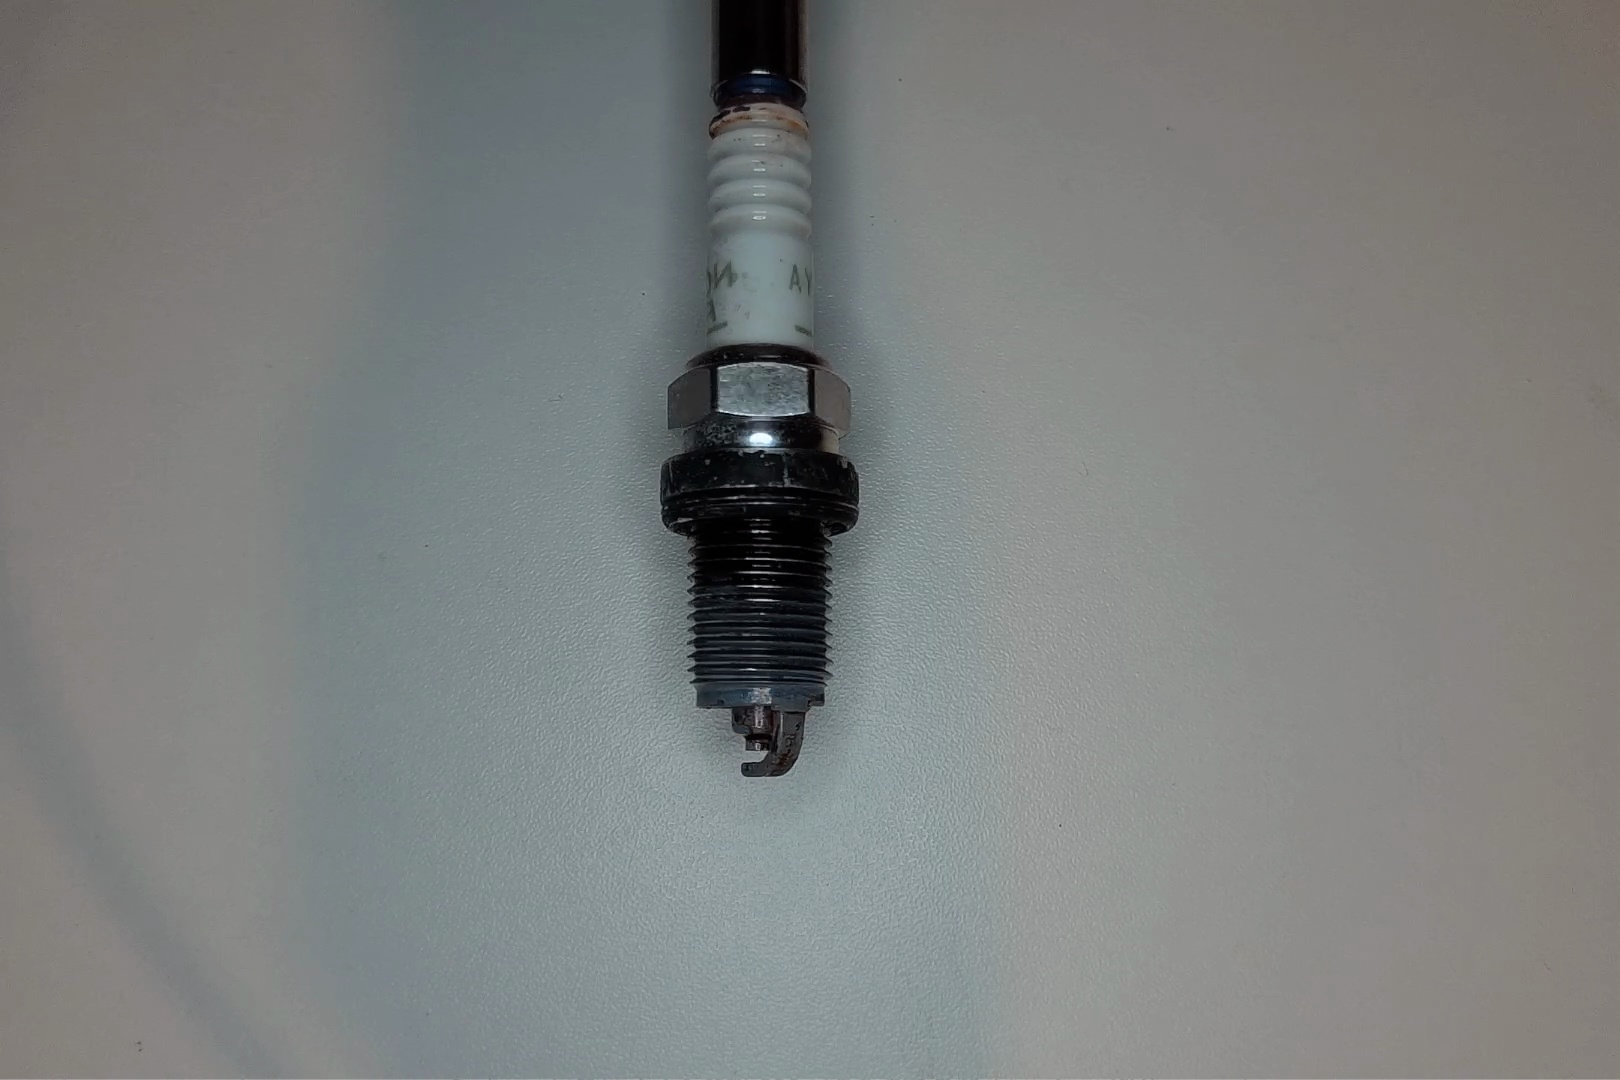
Label: anomaly